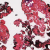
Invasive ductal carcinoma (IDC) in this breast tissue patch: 0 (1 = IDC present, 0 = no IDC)